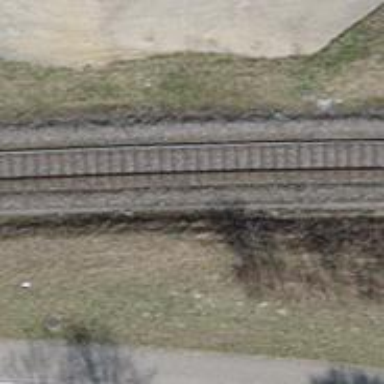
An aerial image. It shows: Single-track railway with electrified contact lines.